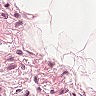
Metastatic tissue present: no